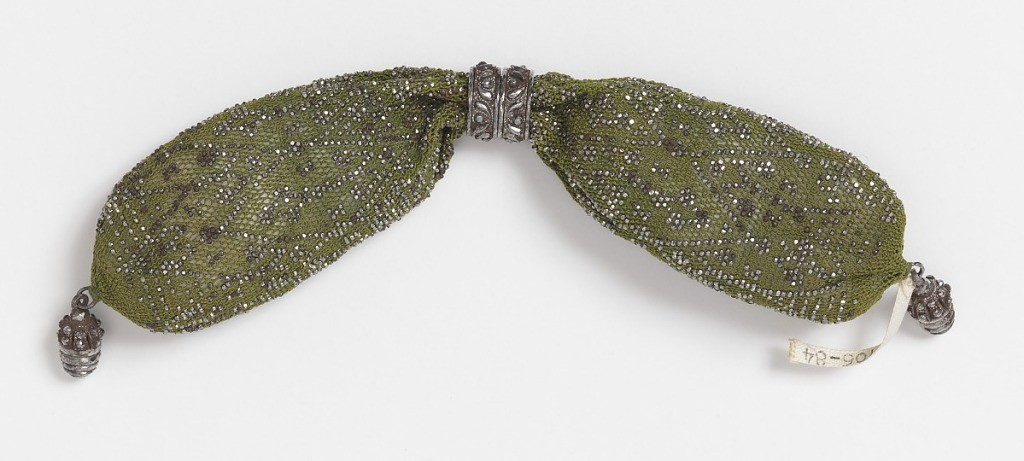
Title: Miser's purse
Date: early 19th century
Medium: silk, steel Technique: crochet
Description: Crocheted silk of yellowish-green is ornamented with cut steel beads in double zigzag and diamond patterns. Steel rings with relief pattern control side opening; ornate acorn-shaped drops at each end.